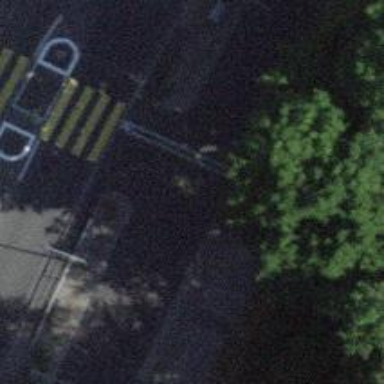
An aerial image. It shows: Kerb serving as barrier.